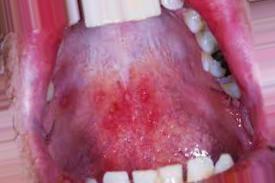
Condition: Mouth Ulcer